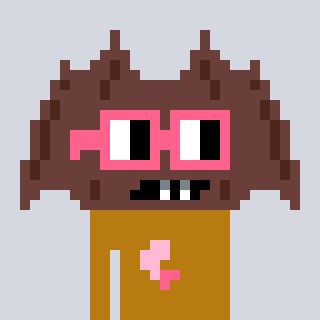
a pixel art character with square pink glasses, a bat-shaped head and a gold-colored body on a cool background